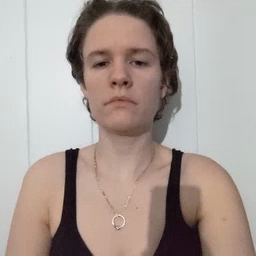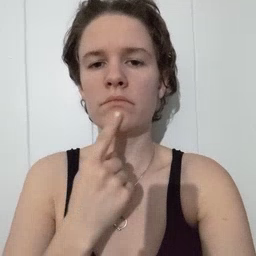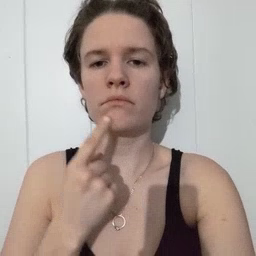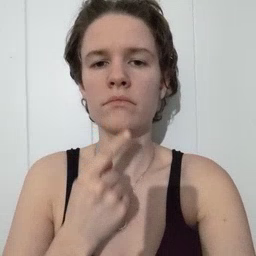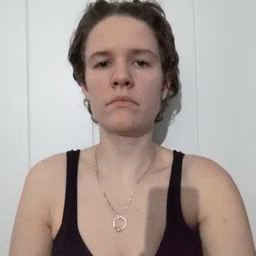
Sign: chin